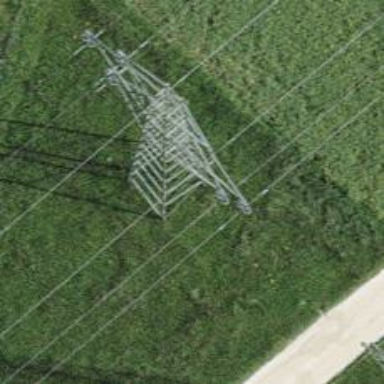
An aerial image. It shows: Lattice structure tower.